Interaction volume radius: 5 \u00c5
Interaction volume height: 15 \u00c5
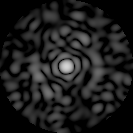
Disorder parameter: 0.8771